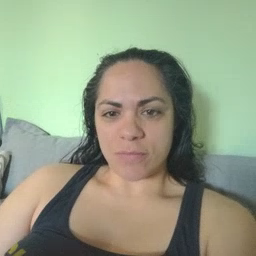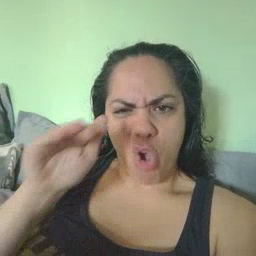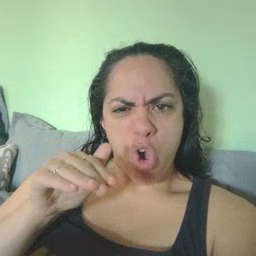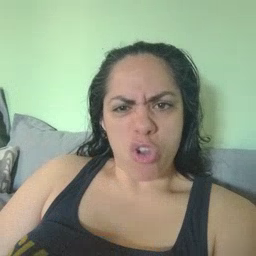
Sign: on